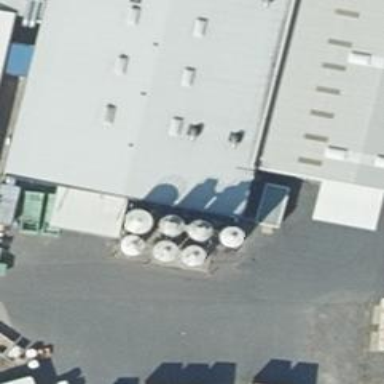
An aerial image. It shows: Storage tank that is man-made.